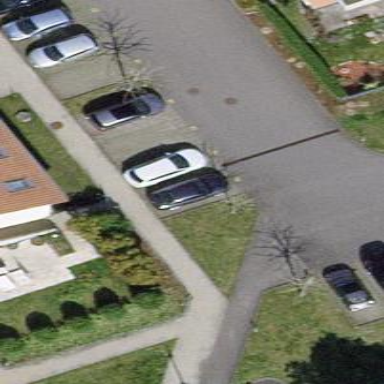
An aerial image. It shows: Street-side parking area.